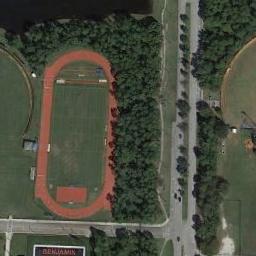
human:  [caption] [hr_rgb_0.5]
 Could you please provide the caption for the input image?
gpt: The ground track field is surrounded by a grove of trees .

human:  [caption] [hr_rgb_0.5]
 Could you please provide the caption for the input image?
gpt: There is a trail around the track .

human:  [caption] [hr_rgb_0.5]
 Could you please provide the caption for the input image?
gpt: Track and field are next to the lawn, Forest and road .

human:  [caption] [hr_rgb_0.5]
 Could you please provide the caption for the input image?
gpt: There are many trees near the ground track field .

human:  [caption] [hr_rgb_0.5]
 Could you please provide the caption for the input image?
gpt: There are some green trees around the ground track field with a red track .